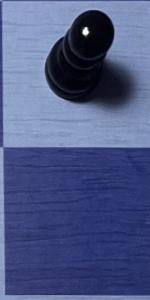
Label: Empty